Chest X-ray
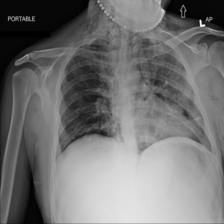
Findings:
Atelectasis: negative
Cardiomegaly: negative
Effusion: negative
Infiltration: negative
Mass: negative
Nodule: negative
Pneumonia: negative
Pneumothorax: negative
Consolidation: negative
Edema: negative
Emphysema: positive
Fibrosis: negative
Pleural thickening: negative
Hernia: negative